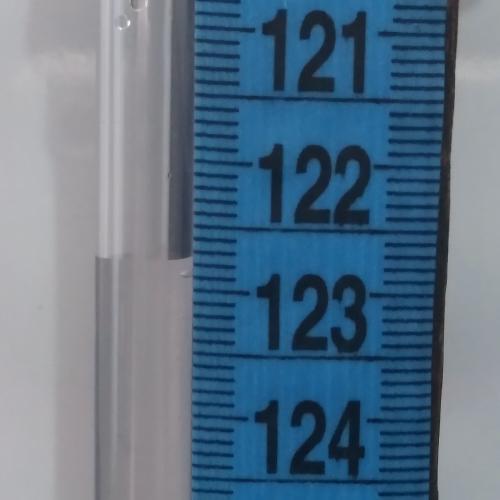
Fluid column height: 122.7 cm